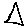
Label: triangle